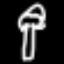
Label: mushroom